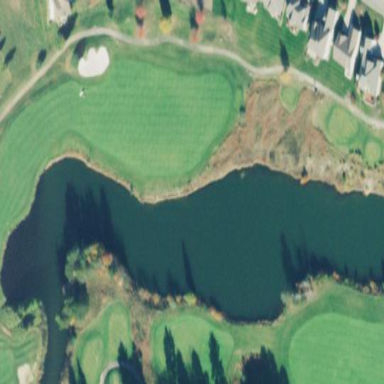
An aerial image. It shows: Golf fairway surrounded by grass.